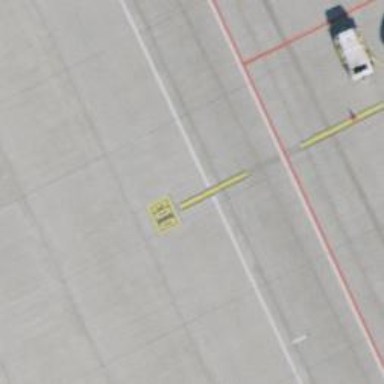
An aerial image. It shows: Airport parking position.